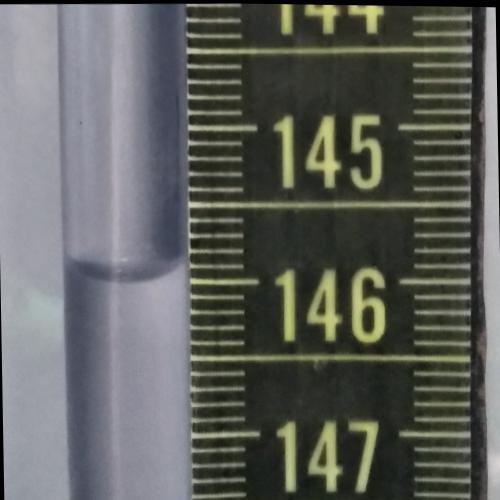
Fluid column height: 146.0 cm